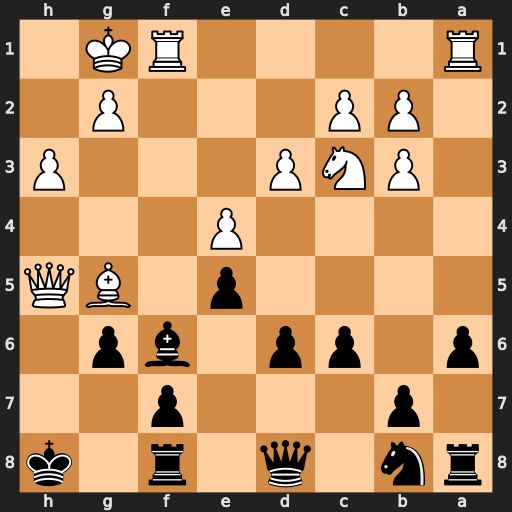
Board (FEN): rn1q1r1k/1p3p2/p1pp1bp1/4p1BQ/4P3/1PNP3P/1PP3P1/R4RK1
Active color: b
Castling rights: -
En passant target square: -
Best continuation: Kg8 Bxf6 Qb6+ Kh2 gxh5